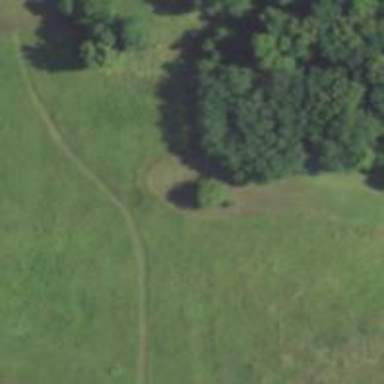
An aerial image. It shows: Disc golf course with baskets for players. Enjoy playing disc golf in the leisure land.